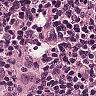
Metastatic tissue present: no